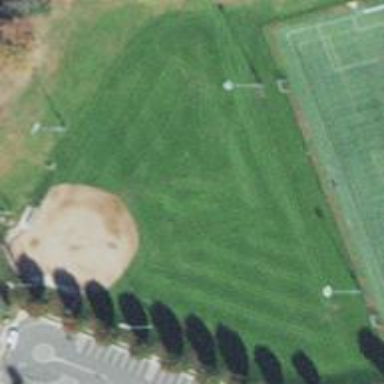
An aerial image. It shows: Baseball pitch for leisure land.